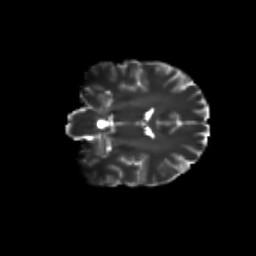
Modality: T2w
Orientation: coronal
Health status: ill
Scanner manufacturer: siemens
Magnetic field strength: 3 T
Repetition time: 14.1 s
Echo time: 0.098 s